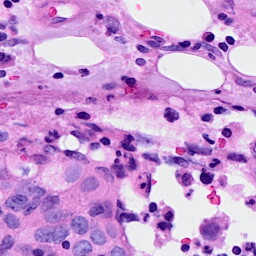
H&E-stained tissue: Breast